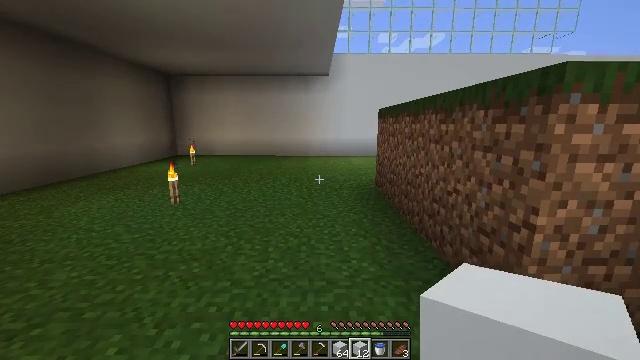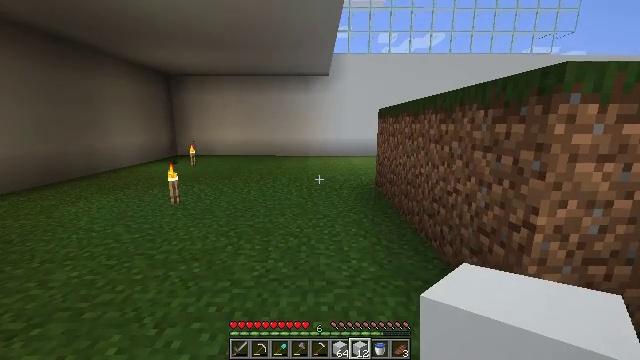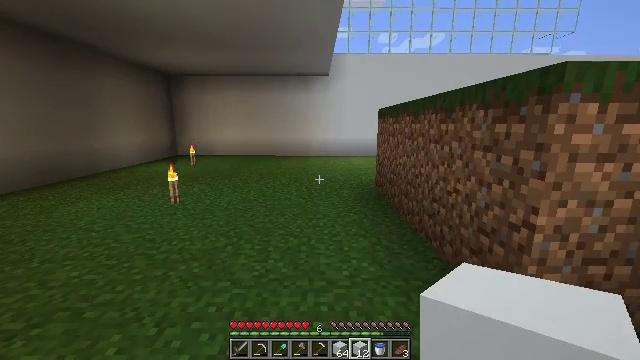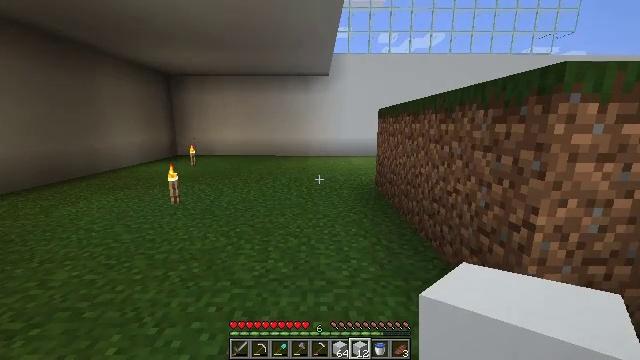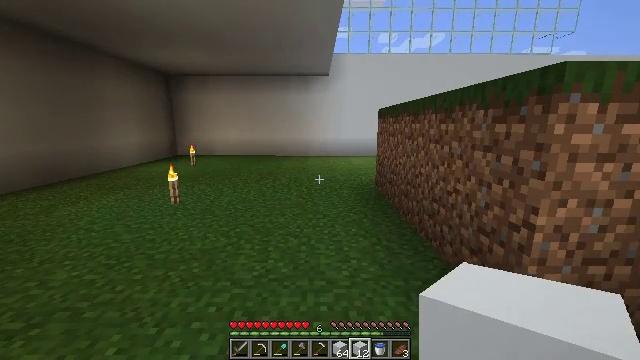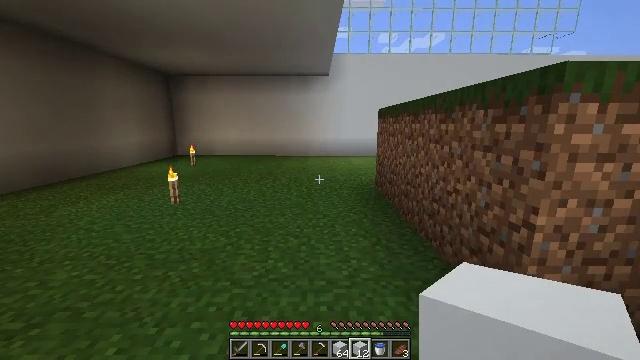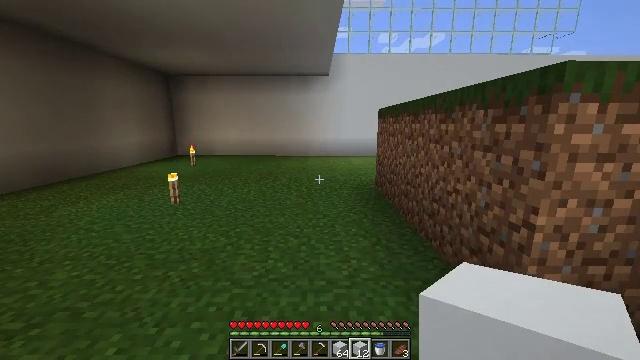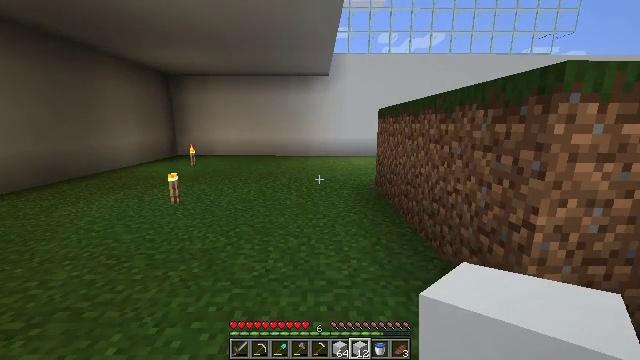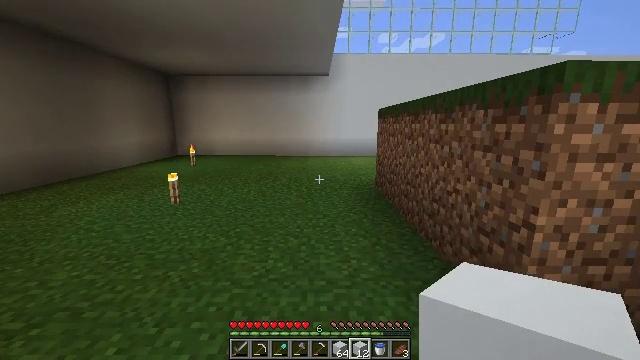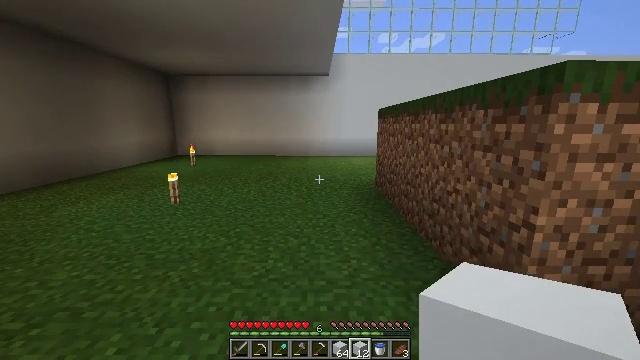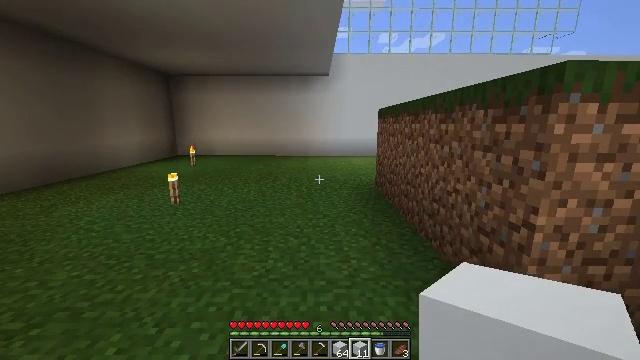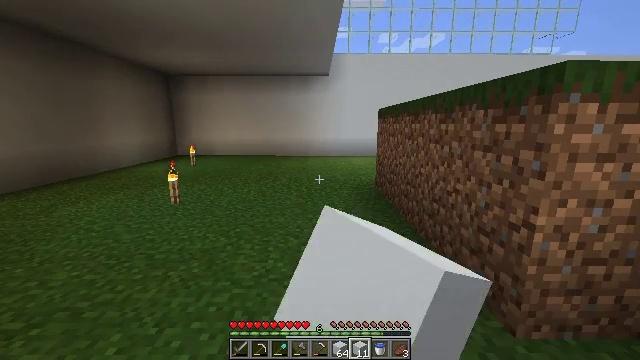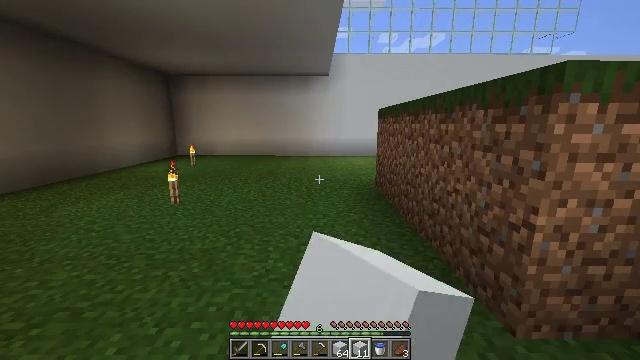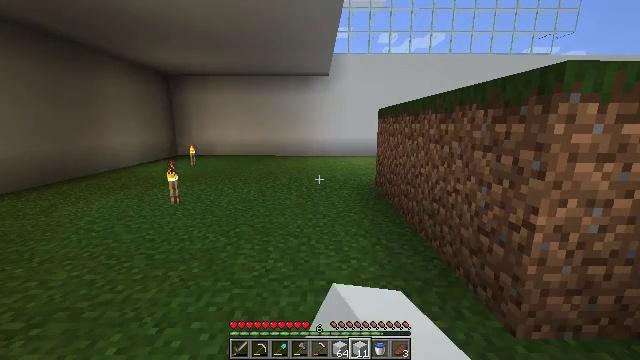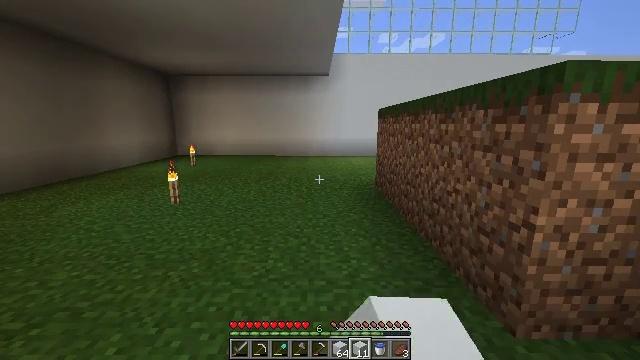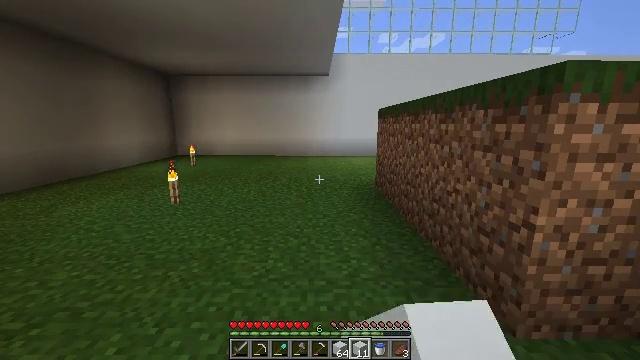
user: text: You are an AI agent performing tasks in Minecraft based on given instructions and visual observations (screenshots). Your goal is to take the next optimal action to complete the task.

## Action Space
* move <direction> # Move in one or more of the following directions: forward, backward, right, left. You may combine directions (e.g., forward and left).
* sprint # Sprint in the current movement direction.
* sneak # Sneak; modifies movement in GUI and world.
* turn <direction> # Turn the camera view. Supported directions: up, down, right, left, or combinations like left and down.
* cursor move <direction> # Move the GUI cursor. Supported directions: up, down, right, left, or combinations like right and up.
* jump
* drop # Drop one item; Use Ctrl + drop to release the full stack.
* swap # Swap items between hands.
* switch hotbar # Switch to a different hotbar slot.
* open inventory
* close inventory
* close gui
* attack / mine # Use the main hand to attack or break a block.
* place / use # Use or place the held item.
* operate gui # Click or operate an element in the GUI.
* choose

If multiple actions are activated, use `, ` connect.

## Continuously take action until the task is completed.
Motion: motion action
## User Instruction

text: drop white concrete
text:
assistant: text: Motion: no_op
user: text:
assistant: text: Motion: no_op
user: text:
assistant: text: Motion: no_op
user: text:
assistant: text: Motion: no_op
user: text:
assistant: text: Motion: no_op
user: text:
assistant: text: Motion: no_op
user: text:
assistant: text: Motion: no_op
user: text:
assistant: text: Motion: no_op
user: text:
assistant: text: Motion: no_op
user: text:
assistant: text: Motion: drop
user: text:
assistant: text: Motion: drop
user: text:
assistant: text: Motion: drop
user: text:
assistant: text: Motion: drop
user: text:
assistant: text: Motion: drop
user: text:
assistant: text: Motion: drop
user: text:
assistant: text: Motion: drop